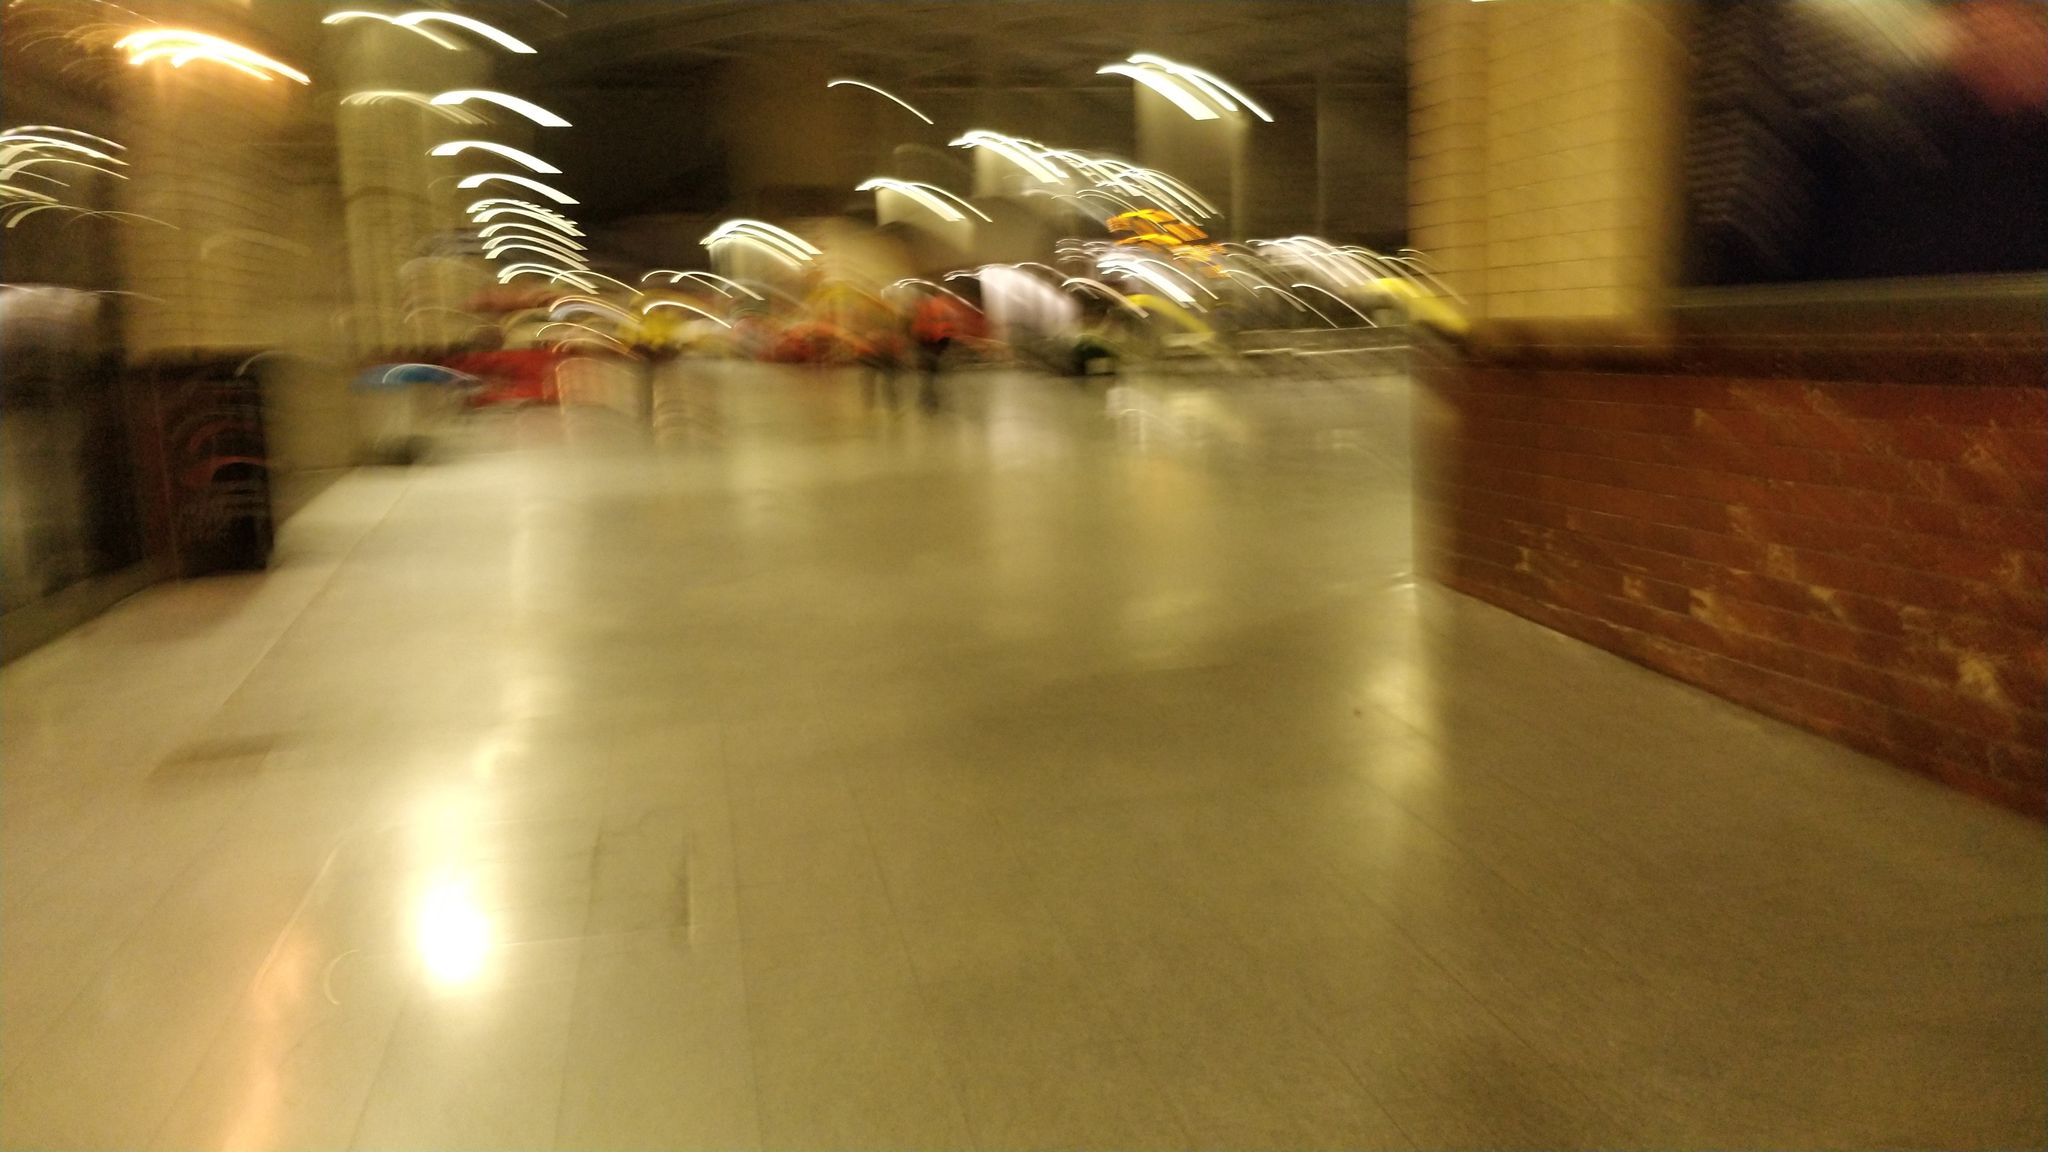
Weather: snowy
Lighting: night
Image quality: slightly poor
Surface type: driving surface
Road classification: pedestrian, service, cycleway
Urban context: urban centre
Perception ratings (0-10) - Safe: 7.96, Lively: 4.45, Beautiful: 8.81, Boring: 2, Depressing: 5.64, Wealthy: 1.15